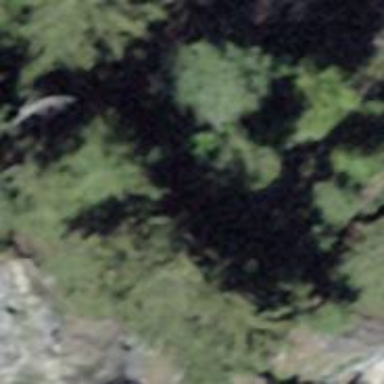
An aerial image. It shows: Cliff in nature.